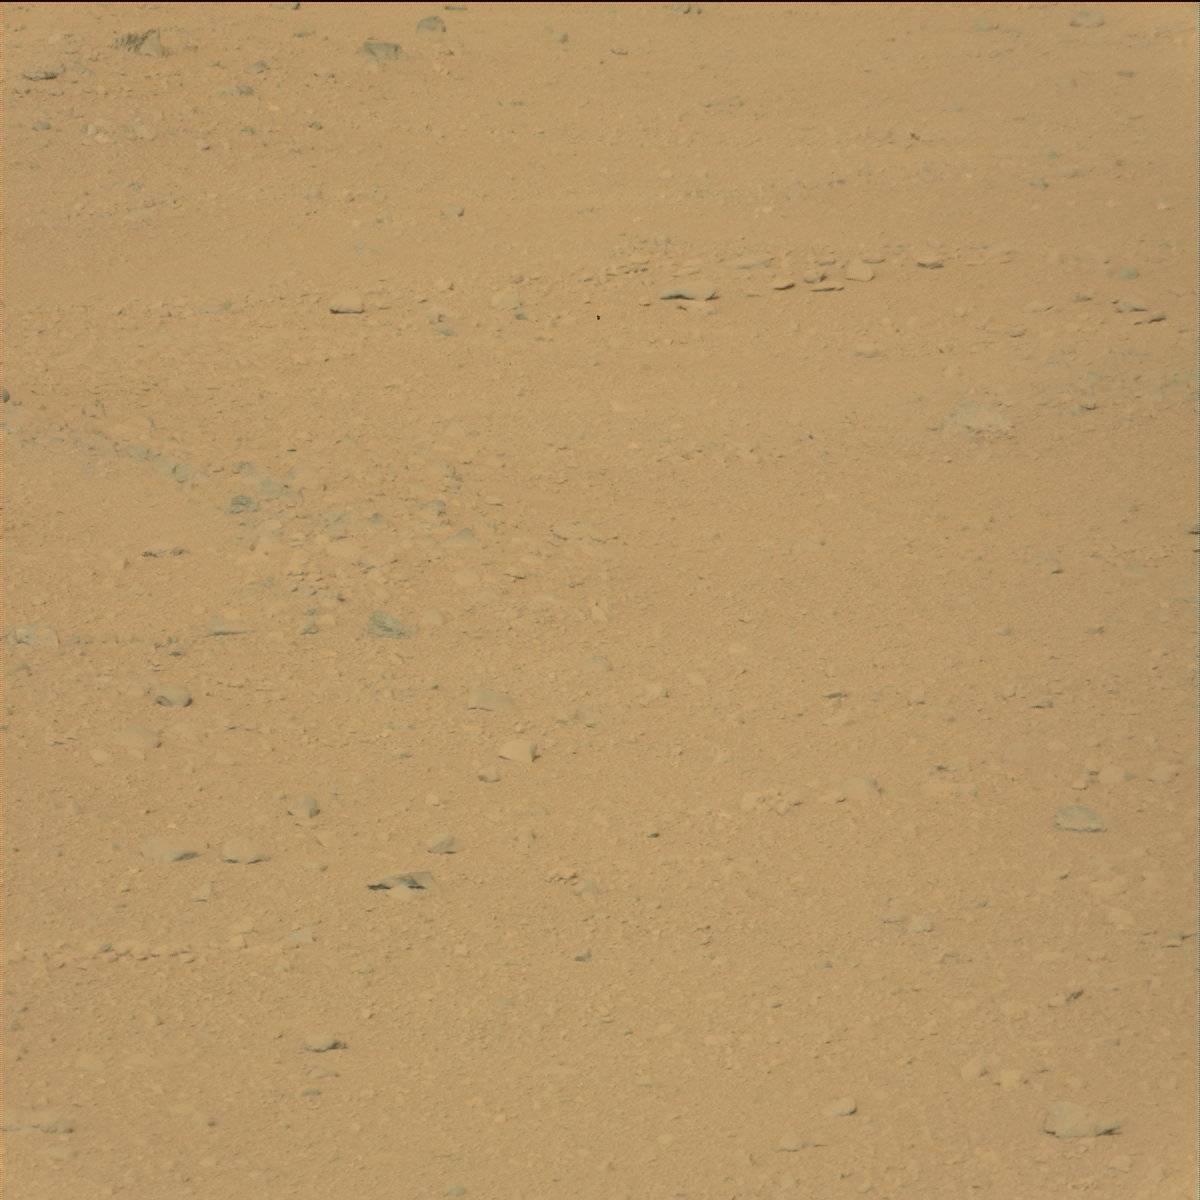
Terrain classes present: Bedrock, Rock, Sand / Soil